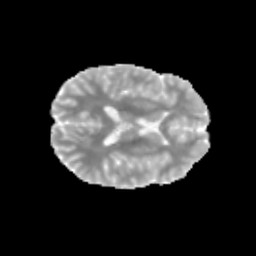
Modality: MD
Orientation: axial
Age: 12
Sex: female
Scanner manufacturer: siemens
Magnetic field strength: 3 T
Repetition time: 3.8 s
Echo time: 0.07 s